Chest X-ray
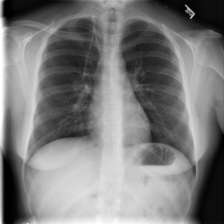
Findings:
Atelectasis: negative
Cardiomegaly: negative
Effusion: negative
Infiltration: negative
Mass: negative
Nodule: negative
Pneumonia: negative
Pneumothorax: negative
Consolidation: negative
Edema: negative
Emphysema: negative
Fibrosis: negative
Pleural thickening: negative
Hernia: negative